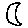
Label: moon